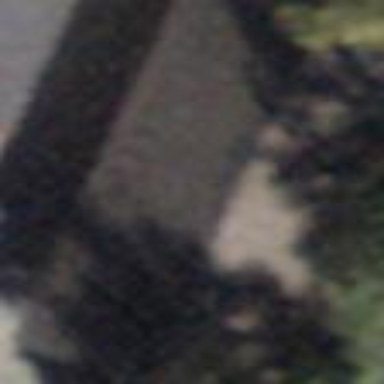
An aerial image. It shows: Barn.